Interaction volume radius: 5 \u00c5
Interaction volume height: 40 \u00c5
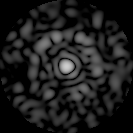
Disorder parameter: 0.8371